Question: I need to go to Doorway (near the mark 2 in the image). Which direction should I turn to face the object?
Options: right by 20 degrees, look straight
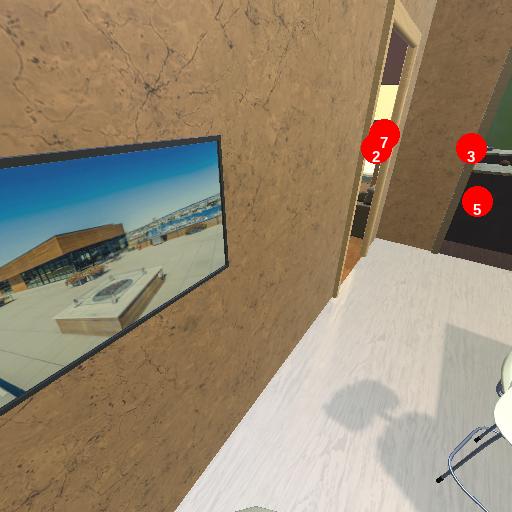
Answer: right by 20 degrees